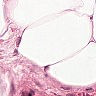
Metastatic tissue present: no